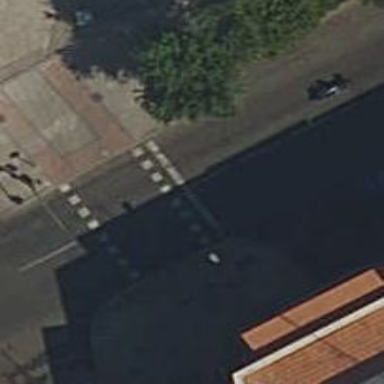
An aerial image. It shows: Road with traffic signals at the crossing.